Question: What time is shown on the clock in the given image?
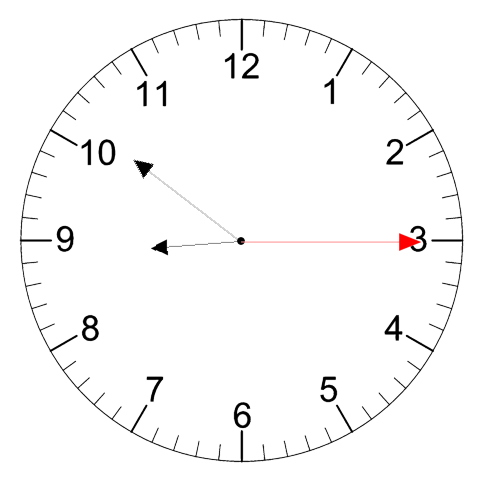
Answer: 08:51:15